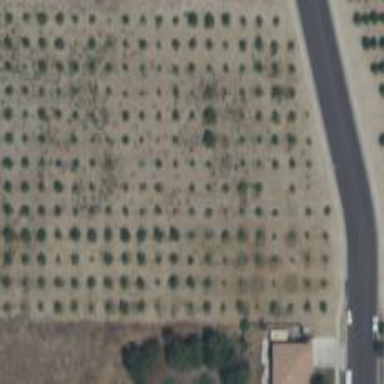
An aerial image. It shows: Orange orchard with rows of orange trees.